Interaction volume radius: 5 \u00c5
Interaction volume height: 25 \u00c5
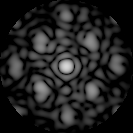
Disorder parameter: 0.431